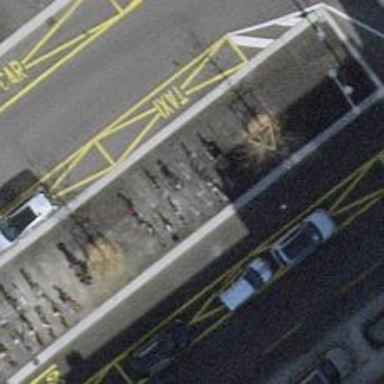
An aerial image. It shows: Bicycle parking area with stands available.